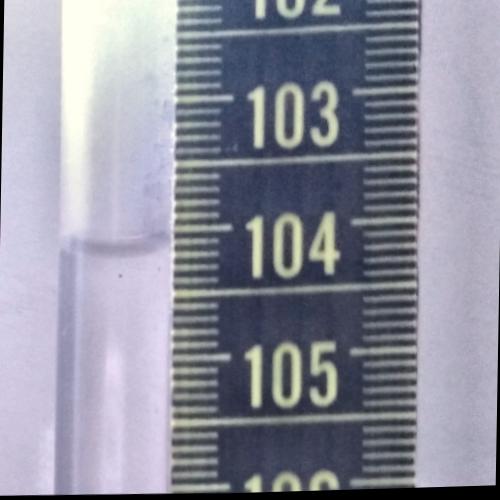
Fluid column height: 104.2 cm